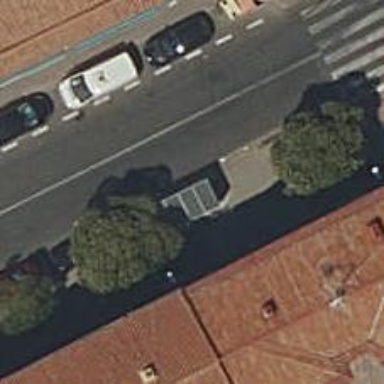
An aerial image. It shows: Bus stop with platform for public transport.